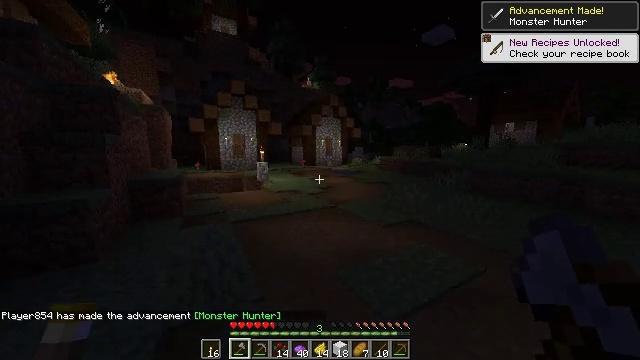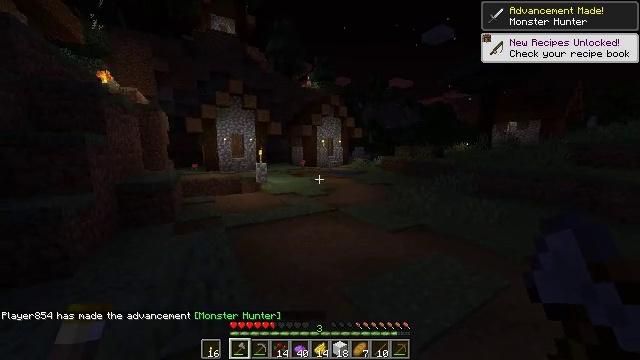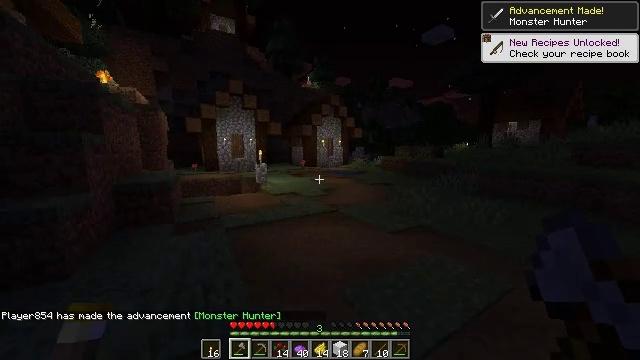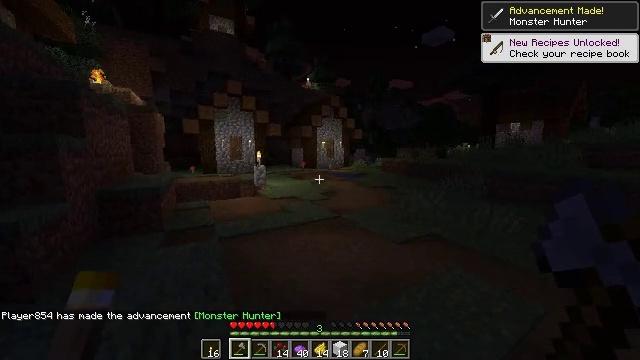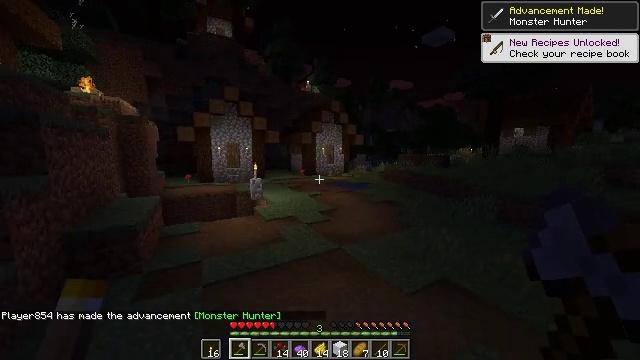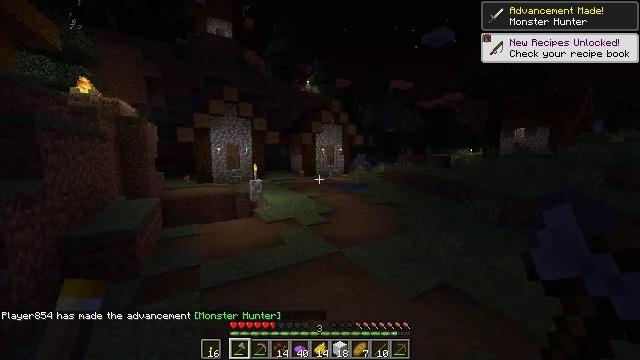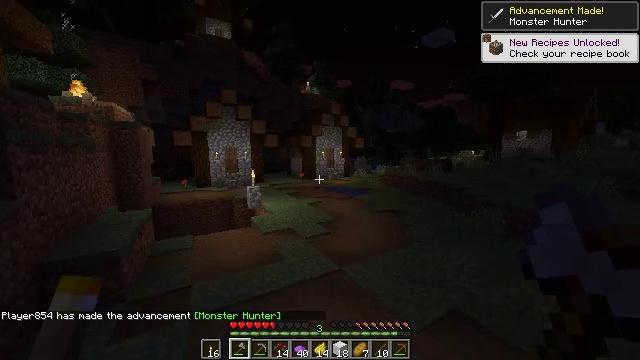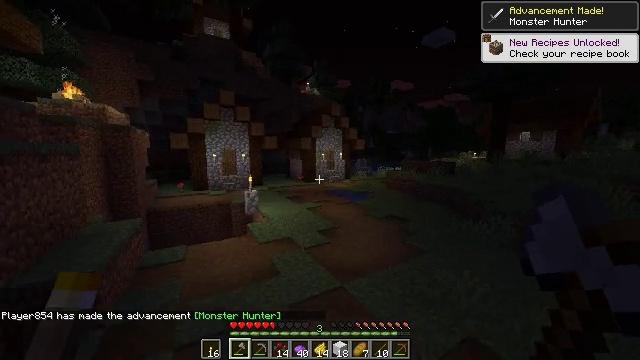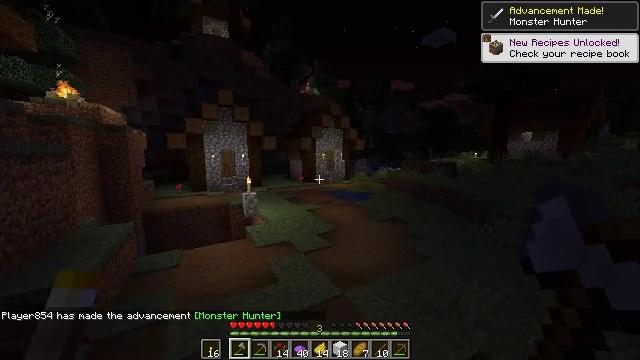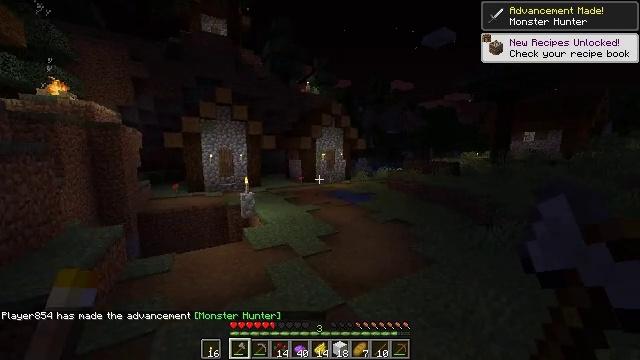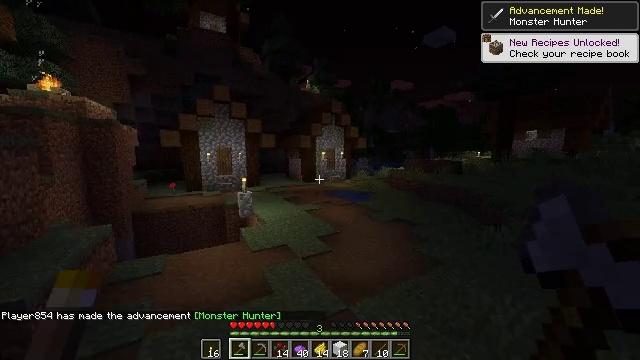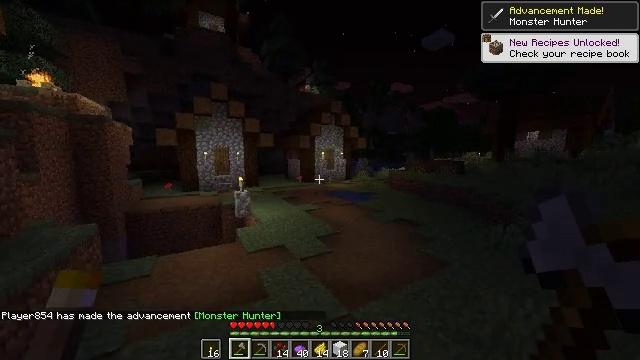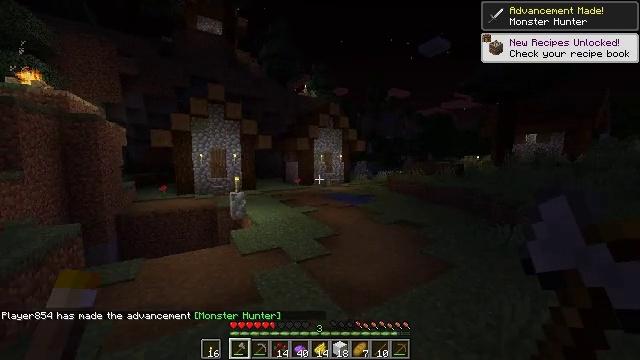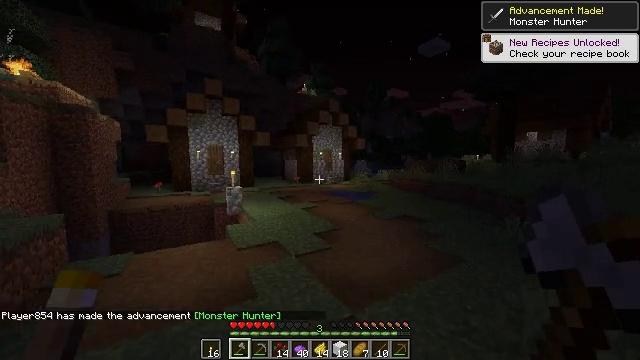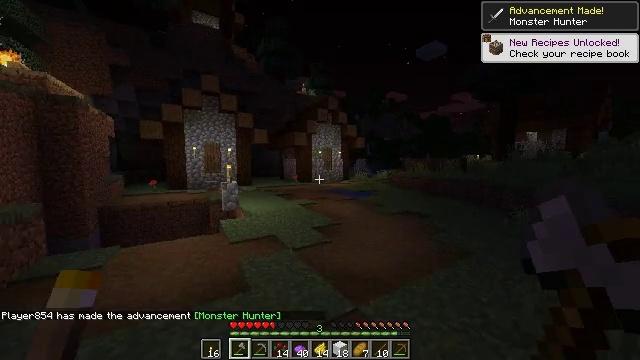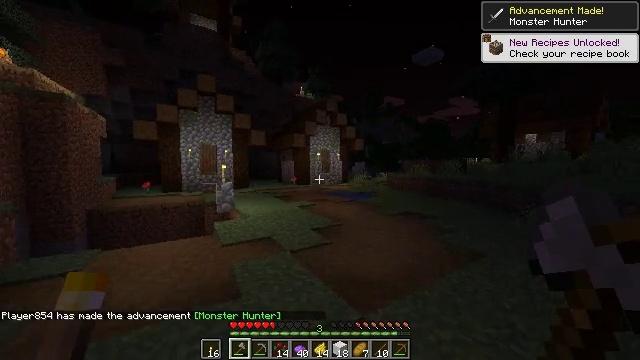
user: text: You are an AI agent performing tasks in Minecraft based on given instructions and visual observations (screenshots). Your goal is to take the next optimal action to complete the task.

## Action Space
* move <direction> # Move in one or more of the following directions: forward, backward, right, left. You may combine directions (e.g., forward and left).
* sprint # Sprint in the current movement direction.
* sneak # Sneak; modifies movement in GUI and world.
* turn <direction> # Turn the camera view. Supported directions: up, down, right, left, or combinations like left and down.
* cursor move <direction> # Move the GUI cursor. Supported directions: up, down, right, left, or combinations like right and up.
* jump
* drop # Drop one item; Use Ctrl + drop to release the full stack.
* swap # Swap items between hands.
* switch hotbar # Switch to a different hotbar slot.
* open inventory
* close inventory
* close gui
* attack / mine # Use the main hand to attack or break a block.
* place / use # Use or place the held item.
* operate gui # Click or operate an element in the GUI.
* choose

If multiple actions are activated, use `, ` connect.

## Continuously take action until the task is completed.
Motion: motion action
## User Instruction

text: Remove an emerald from the inventory.
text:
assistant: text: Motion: move forward
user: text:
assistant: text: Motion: move forward
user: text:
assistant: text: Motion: move forward, jump
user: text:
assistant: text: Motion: move forward, jump
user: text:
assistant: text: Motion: move forward, jump
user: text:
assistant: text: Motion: move forward, jump
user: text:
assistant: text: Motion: move forward, jump
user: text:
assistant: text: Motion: move forward, jump
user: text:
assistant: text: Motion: move forward, jump
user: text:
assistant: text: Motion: move forward, jump
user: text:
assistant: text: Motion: move forward, jump
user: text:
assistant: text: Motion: move forward, turn up, jump
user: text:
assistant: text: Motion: move forward, jump
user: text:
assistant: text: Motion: move forward
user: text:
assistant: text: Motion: move forward, turn up
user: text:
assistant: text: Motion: move forward, turn up, jump
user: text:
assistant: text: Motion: move forward, turn up, jump
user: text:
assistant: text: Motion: move forward, jump
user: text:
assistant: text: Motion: move forward, jump
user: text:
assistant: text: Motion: move forward, jump
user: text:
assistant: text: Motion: move forward, jump
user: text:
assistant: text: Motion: move forward, jump
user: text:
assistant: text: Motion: move forward, jump
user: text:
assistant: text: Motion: move forward, jump
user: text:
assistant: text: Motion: move forward, jump
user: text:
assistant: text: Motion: move forward, jump
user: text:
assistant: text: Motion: move forward, jump
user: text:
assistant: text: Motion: move forward, jump
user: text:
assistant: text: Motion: move forward, jump
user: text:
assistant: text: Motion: move forward, turn right and down, jump